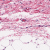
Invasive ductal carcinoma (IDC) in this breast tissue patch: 0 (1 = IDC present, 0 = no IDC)